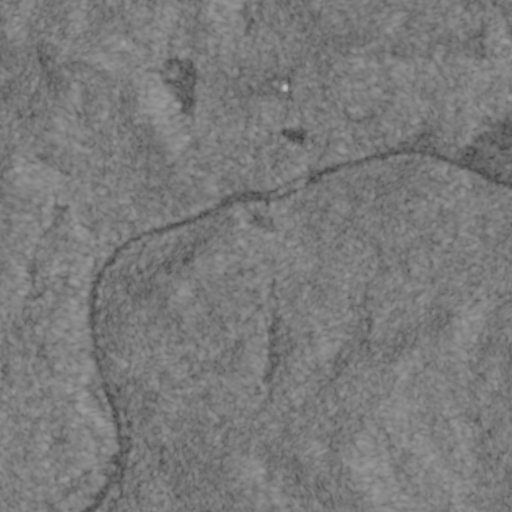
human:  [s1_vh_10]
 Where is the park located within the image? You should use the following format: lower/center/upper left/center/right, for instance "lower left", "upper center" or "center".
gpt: The park is located in the lower left of the image.
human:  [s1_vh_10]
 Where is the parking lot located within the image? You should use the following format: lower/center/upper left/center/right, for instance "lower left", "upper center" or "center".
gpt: The parking lot is located in the lower left of the image.
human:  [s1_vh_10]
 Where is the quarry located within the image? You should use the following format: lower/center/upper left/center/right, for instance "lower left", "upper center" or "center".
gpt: There is no quarry in the image.

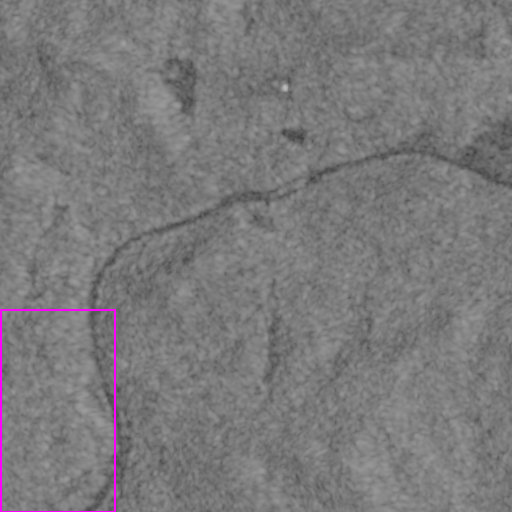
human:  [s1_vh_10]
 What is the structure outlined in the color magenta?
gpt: The structure outlined in magenta is a park.
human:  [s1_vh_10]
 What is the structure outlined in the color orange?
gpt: There is no orange outline.